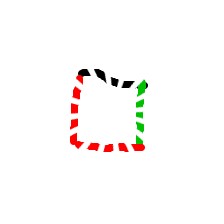
Shape: square